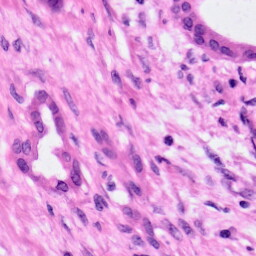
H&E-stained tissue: Pancreatic